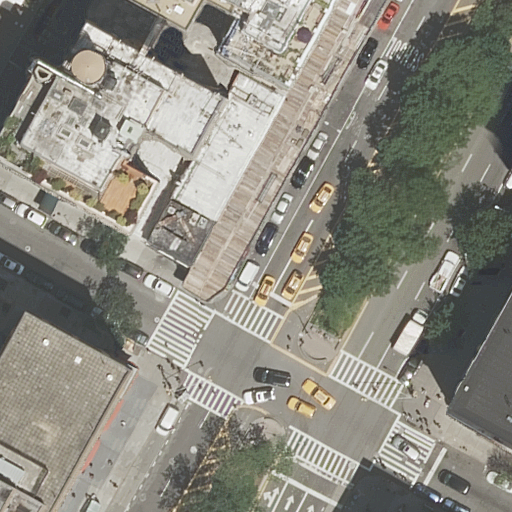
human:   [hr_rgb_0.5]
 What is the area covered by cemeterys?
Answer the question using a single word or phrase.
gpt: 0m2

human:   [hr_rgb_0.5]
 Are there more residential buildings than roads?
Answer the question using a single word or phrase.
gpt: yes

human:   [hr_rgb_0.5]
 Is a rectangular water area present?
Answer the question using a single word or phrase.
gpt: no

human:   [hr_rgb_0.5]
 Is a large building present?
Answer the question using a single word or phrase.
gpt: yes

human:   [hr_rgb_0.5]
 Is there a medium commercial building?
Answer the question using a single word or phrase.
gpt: no

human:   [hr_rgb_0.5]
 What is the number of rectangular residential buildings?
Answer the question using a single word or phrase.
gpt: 4

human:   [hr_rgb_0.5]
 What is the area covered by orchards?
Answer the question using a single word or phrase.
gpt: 0m2

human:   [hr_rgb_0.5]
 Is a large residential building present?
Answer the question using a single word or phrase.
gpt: yes

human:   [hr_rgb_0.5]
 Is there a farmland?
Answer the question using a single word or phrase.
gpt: no

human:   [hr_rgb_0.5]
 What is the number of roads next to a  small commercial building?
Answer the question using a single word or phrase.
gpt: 0

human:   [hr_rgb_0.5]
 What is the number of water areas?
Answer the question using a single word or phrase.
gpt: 0

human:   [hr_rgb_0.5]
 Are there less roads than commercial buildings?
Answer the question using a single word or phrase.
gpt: no

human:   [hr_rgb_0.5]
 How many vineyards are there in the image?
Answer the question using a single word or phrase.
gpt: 0

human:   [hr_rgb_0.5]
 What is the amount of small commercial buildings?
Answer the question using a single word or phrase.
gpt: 0

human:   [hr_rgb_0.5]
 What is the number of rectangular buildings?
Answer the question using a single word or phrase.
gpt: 4

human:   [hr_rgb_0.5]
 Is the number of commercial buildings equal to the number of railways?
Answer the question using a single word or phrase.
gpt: yes

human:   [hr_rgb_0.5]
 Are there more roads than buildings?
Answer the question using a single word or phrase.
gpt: no

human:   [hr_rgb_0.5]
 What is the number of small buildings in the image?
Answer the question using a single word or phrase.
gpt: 2

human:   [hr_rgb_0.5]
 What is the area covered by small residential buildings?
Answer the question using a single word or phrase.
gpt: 75m2

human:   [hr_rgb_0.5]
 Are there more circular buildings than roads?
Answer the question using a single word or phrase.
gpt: no

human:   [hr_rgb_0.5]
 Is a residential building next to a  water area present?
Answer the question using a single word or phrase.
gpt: no

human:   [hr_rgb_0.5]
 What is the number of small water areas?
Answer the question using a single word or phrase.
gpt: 0

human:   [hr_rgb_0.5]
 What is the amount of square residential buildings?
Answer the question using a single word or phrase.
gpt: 0

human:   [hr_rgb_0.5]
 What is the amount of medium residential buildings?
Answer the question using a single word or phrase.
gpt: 2

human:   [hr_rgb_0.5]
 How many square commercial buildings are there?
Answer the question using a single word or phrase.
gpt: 0

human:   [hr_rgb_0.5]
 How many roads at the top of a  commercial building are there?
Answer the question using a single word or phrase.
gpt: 0

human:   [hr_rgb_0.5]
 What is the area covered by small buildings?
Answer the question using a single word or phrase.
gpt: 75m2

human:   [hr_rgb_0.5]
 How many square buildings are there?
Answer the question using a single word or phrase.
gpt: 0

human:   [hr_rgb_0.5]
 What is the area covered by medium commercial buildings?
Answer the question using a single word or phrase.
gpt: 0m2

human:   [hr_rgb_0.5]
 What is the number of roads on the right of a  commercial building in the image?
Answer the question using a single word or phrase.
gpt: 0

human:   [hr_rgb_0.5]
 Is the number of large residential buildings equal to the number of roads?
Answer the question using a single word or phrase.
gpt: no

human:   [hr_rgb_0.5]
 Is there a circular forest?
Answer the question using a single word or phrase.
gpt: no

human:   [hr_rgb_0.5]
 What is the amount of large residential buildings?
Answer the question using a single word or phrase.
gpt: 3

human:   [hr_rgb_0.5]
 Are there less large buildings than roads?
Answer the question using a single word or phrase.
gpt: yes

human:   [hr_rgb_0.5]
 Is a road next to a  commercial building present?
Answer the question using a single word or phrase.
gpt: no

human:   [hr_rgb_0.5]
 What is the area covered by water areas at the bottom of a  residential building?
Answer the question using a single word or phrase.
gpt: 0m2